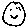
Label: smiley face